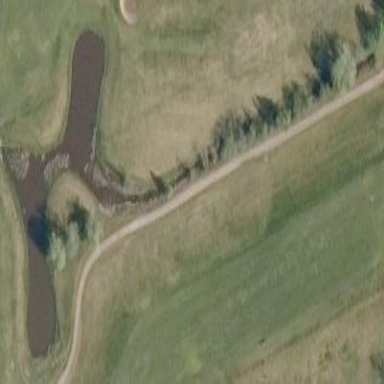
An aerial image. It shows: Picturesque scene of golf course with lateral water hazard.